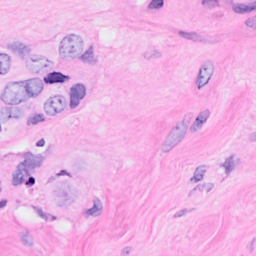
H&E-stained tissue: Breast